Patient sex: F
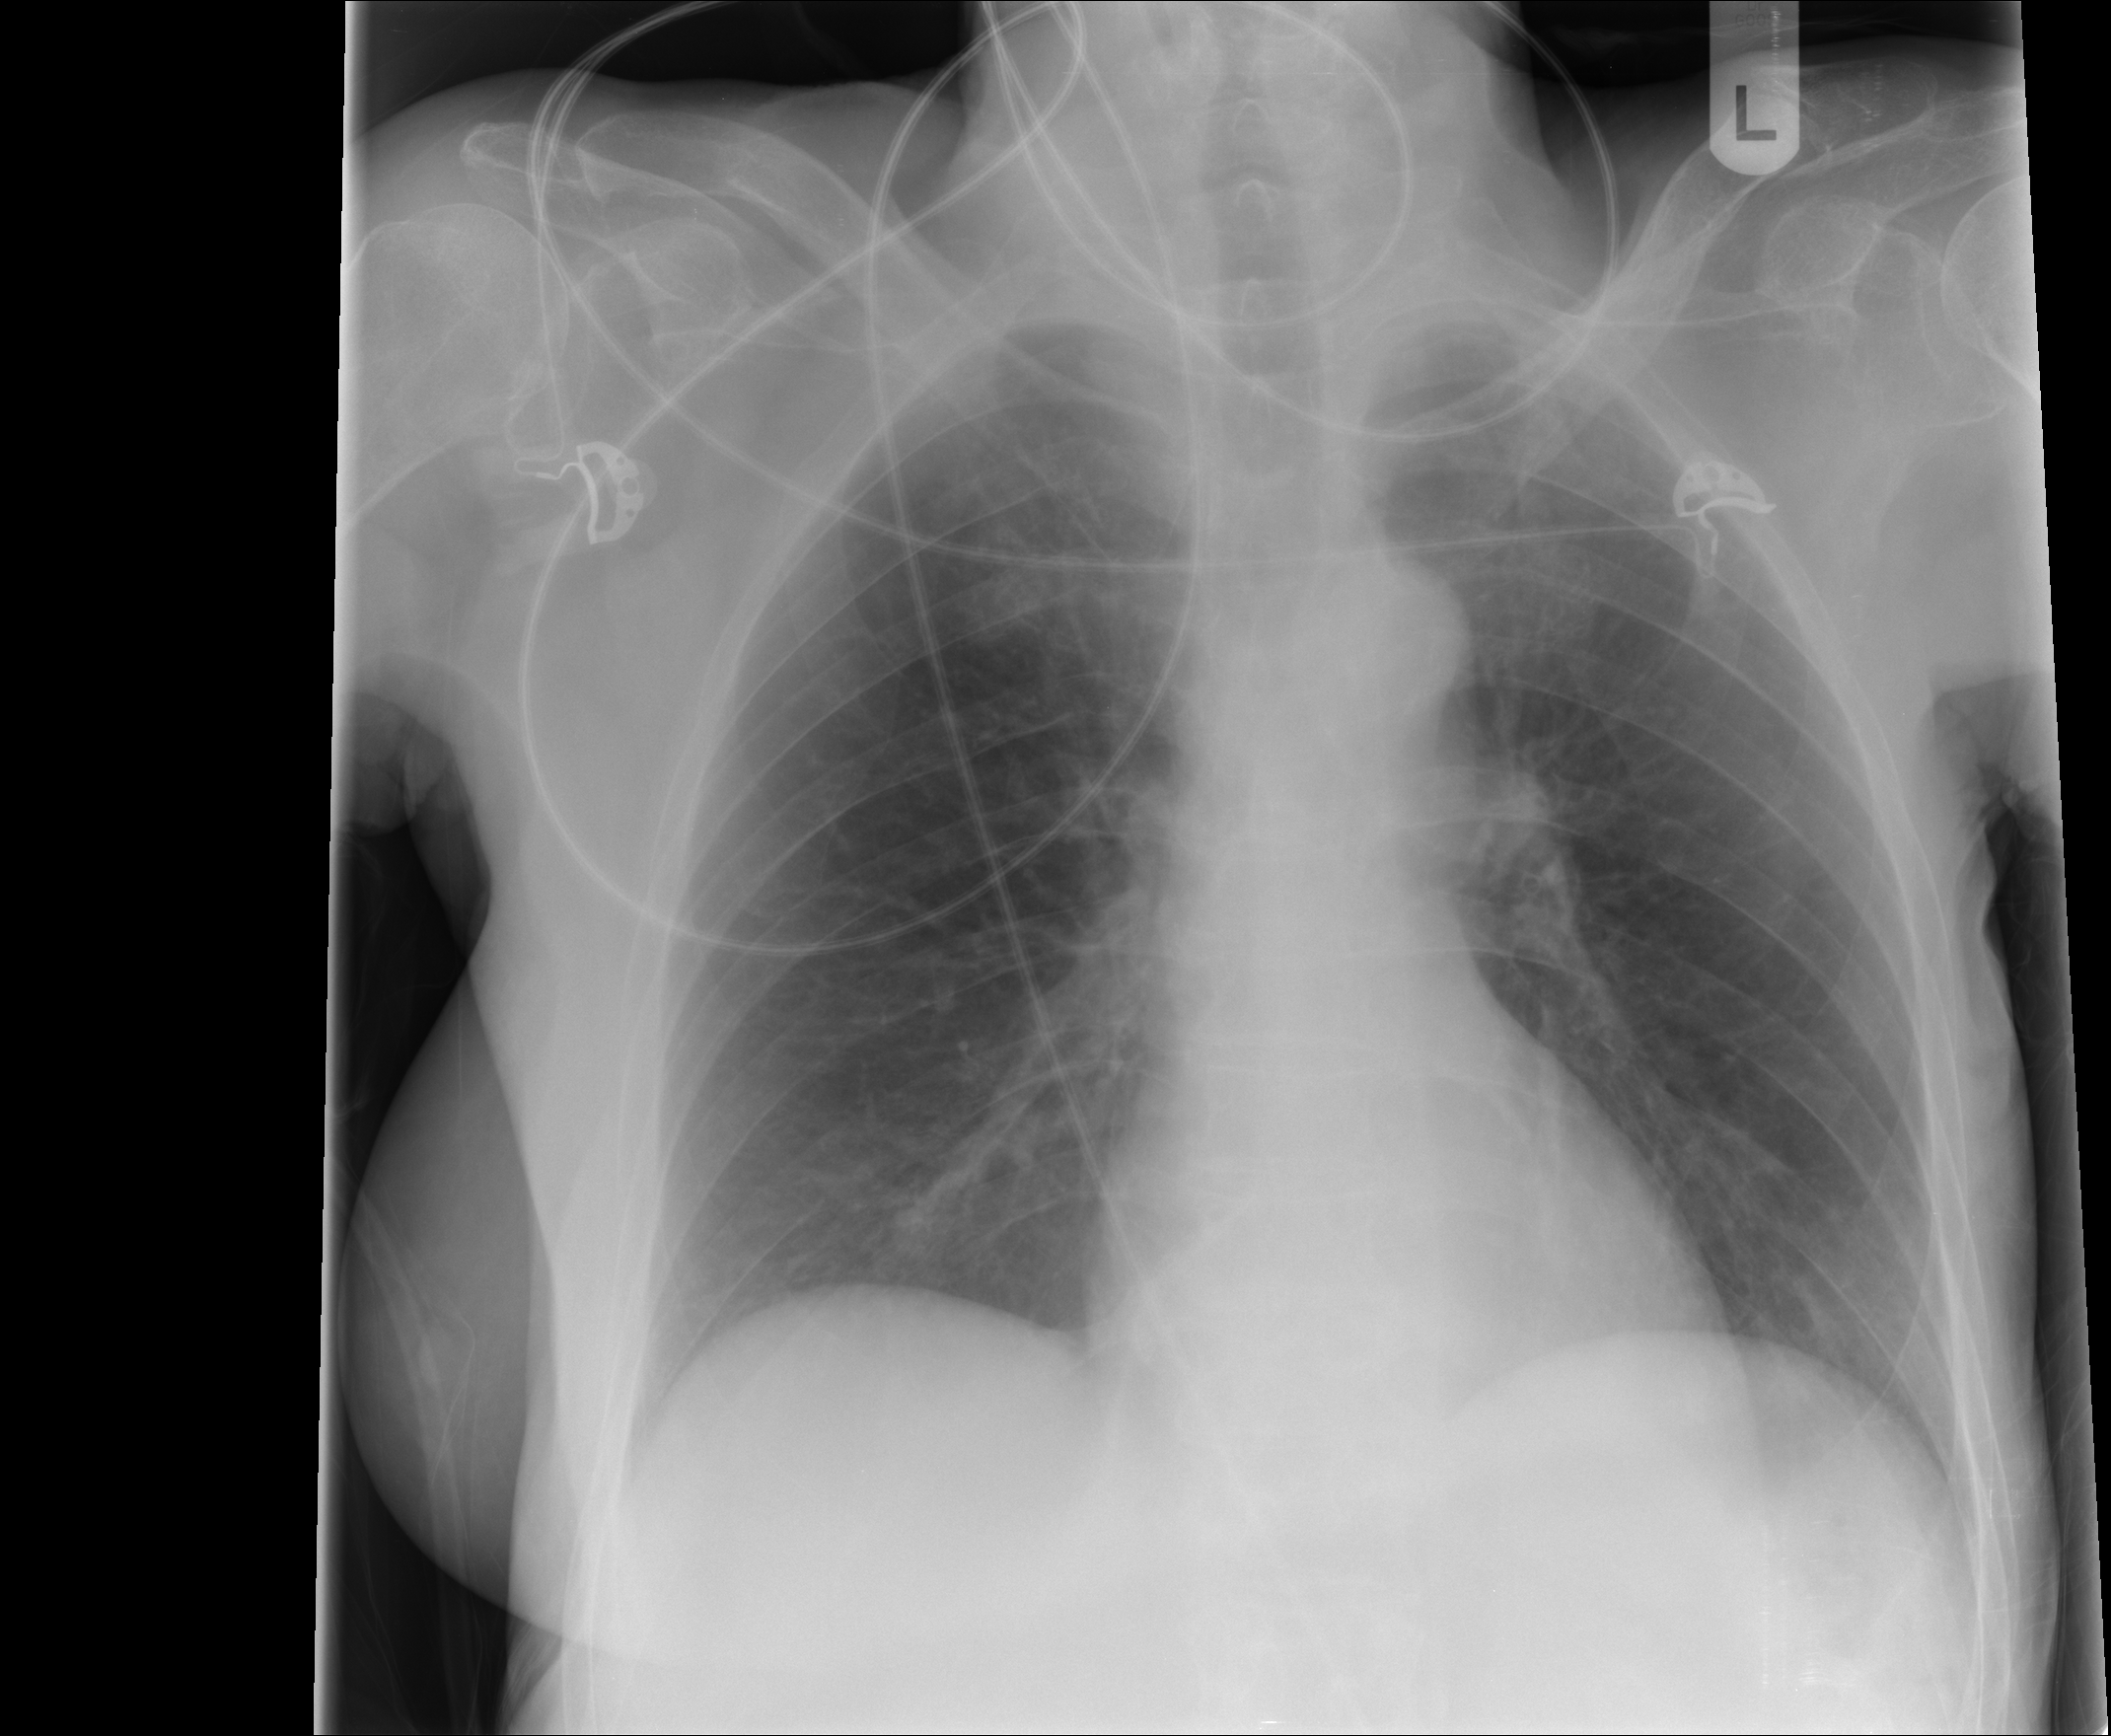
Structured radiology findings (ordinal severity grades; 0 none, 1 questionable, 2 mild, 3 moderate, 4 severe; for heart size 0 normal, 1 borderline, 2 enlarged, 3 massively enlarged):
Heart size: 0
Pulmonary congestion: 1
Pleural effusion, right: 0
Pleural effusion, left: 0
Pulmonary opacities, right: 0
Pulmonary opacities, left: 0
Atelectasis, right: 0
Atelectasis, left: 0